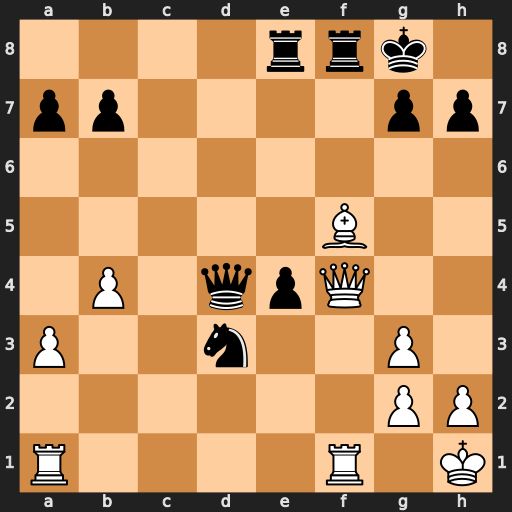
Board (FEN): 4rrk1/pp4pp/8/5B2/1P1qpQ2/P2n2P1/6PP/R4R1K
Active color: w
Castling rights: -
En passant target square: -
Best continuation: Be6+ Kh8 Qxf8+ Rxf8 Rxf8#